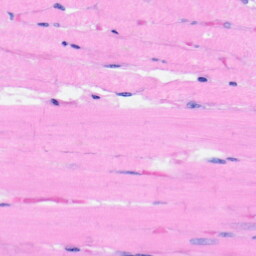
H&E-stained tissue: Heart